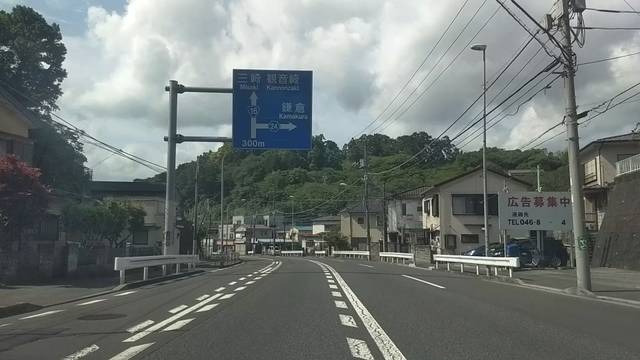
Region: Japan
Coordinates: 35.303, 139.625